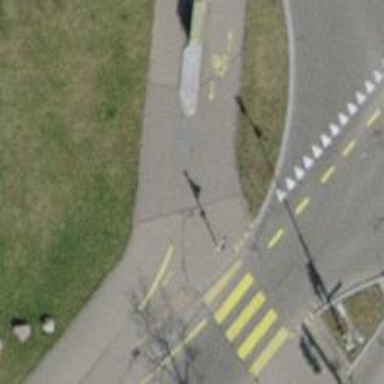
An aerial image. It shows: Footway made of asphalt.